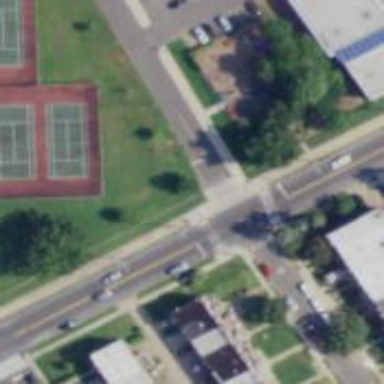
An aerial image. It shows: Marked crossing on footway.